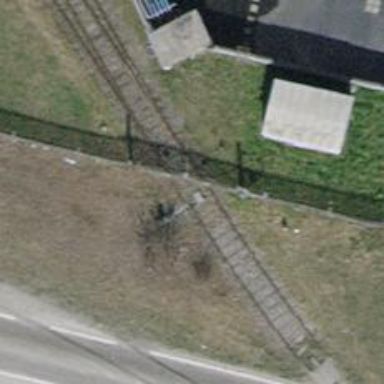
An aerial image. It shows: Gate.